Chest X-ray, PA view. Patient: 18 years old, sex M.
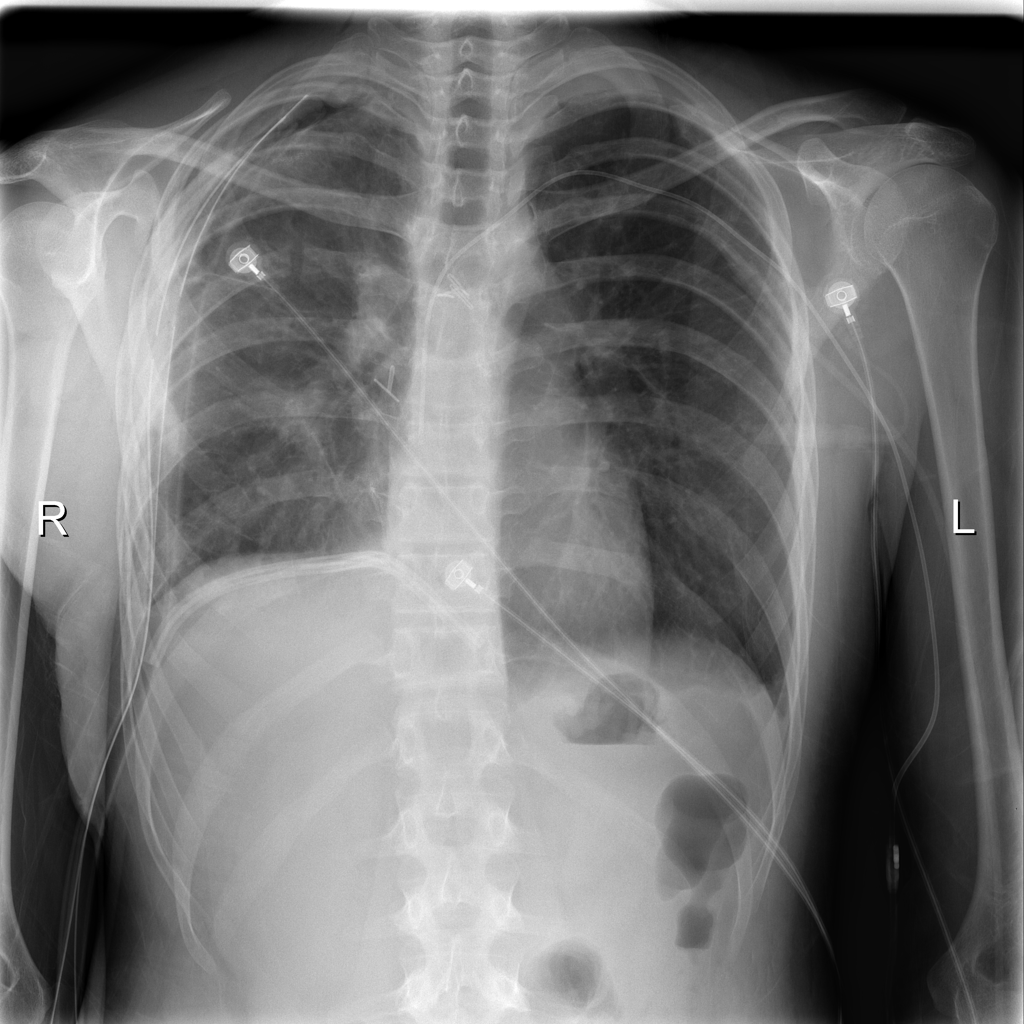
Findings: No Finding